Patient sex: M
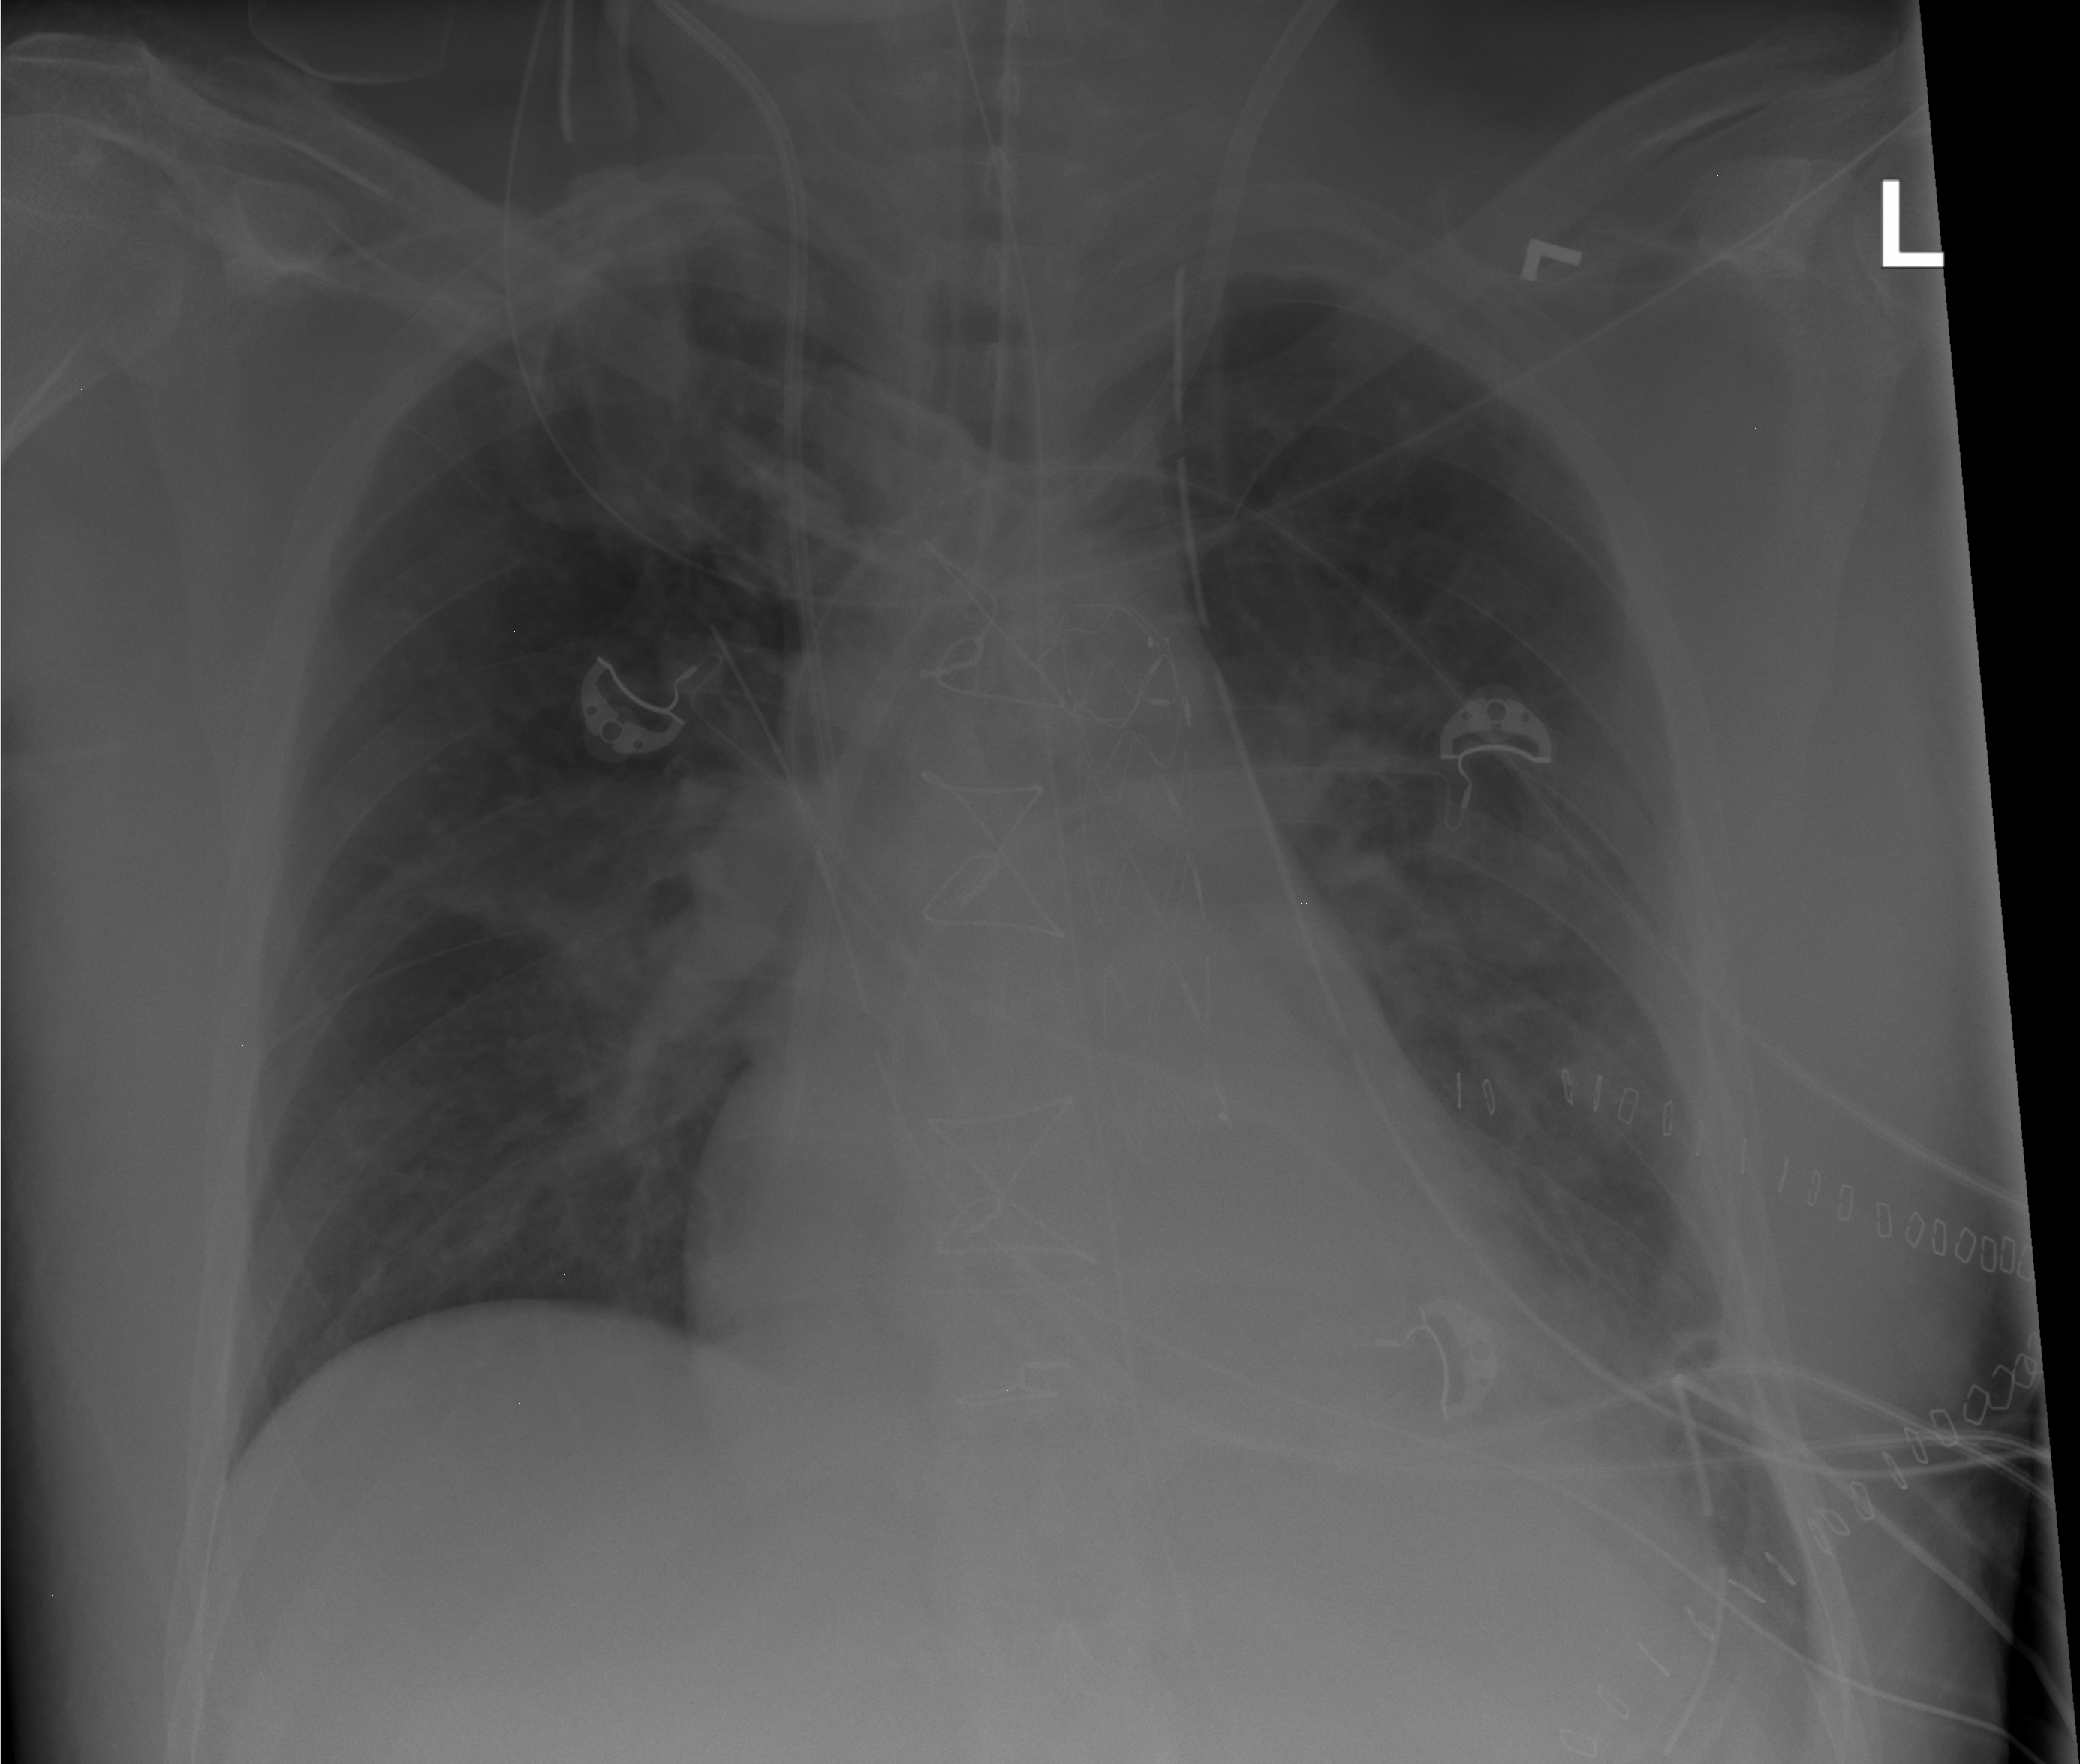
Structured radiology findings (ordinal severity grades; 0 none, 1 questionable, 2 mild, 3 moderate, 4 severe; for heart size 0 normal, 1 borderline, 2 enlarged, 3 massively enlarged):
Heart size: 1
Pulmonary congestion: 2
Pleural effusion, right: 0
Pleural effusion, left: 2
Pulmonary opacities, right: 2
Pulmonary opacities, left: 0
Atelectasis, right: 2
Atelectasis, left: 2